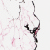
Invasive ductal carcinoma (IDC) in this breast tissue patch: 0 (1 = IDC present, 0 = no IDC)